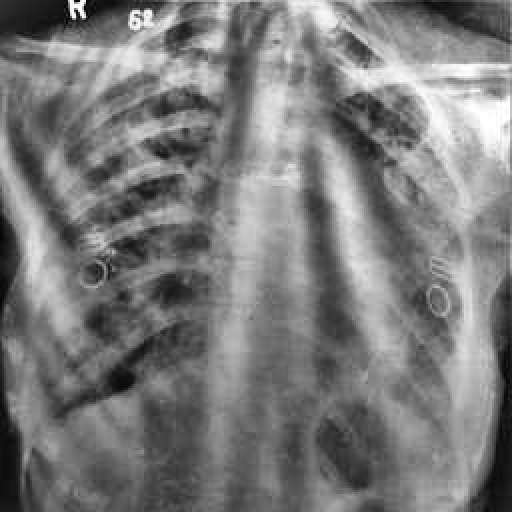
Finding: TUBERCULOSIS